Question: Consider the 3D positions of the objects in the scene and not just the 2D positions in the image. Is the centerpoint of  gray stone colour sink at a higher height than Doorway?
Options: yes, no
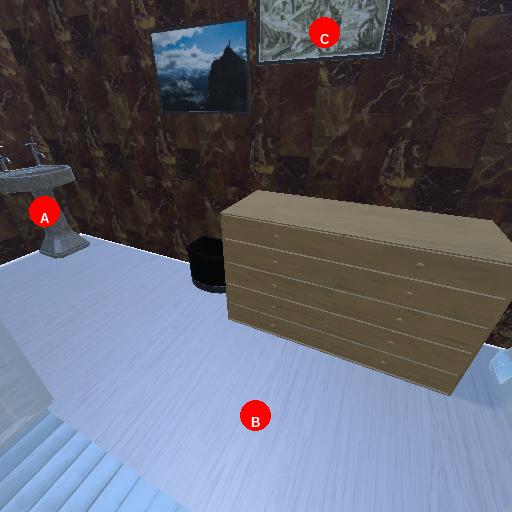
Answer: yes